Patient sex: M
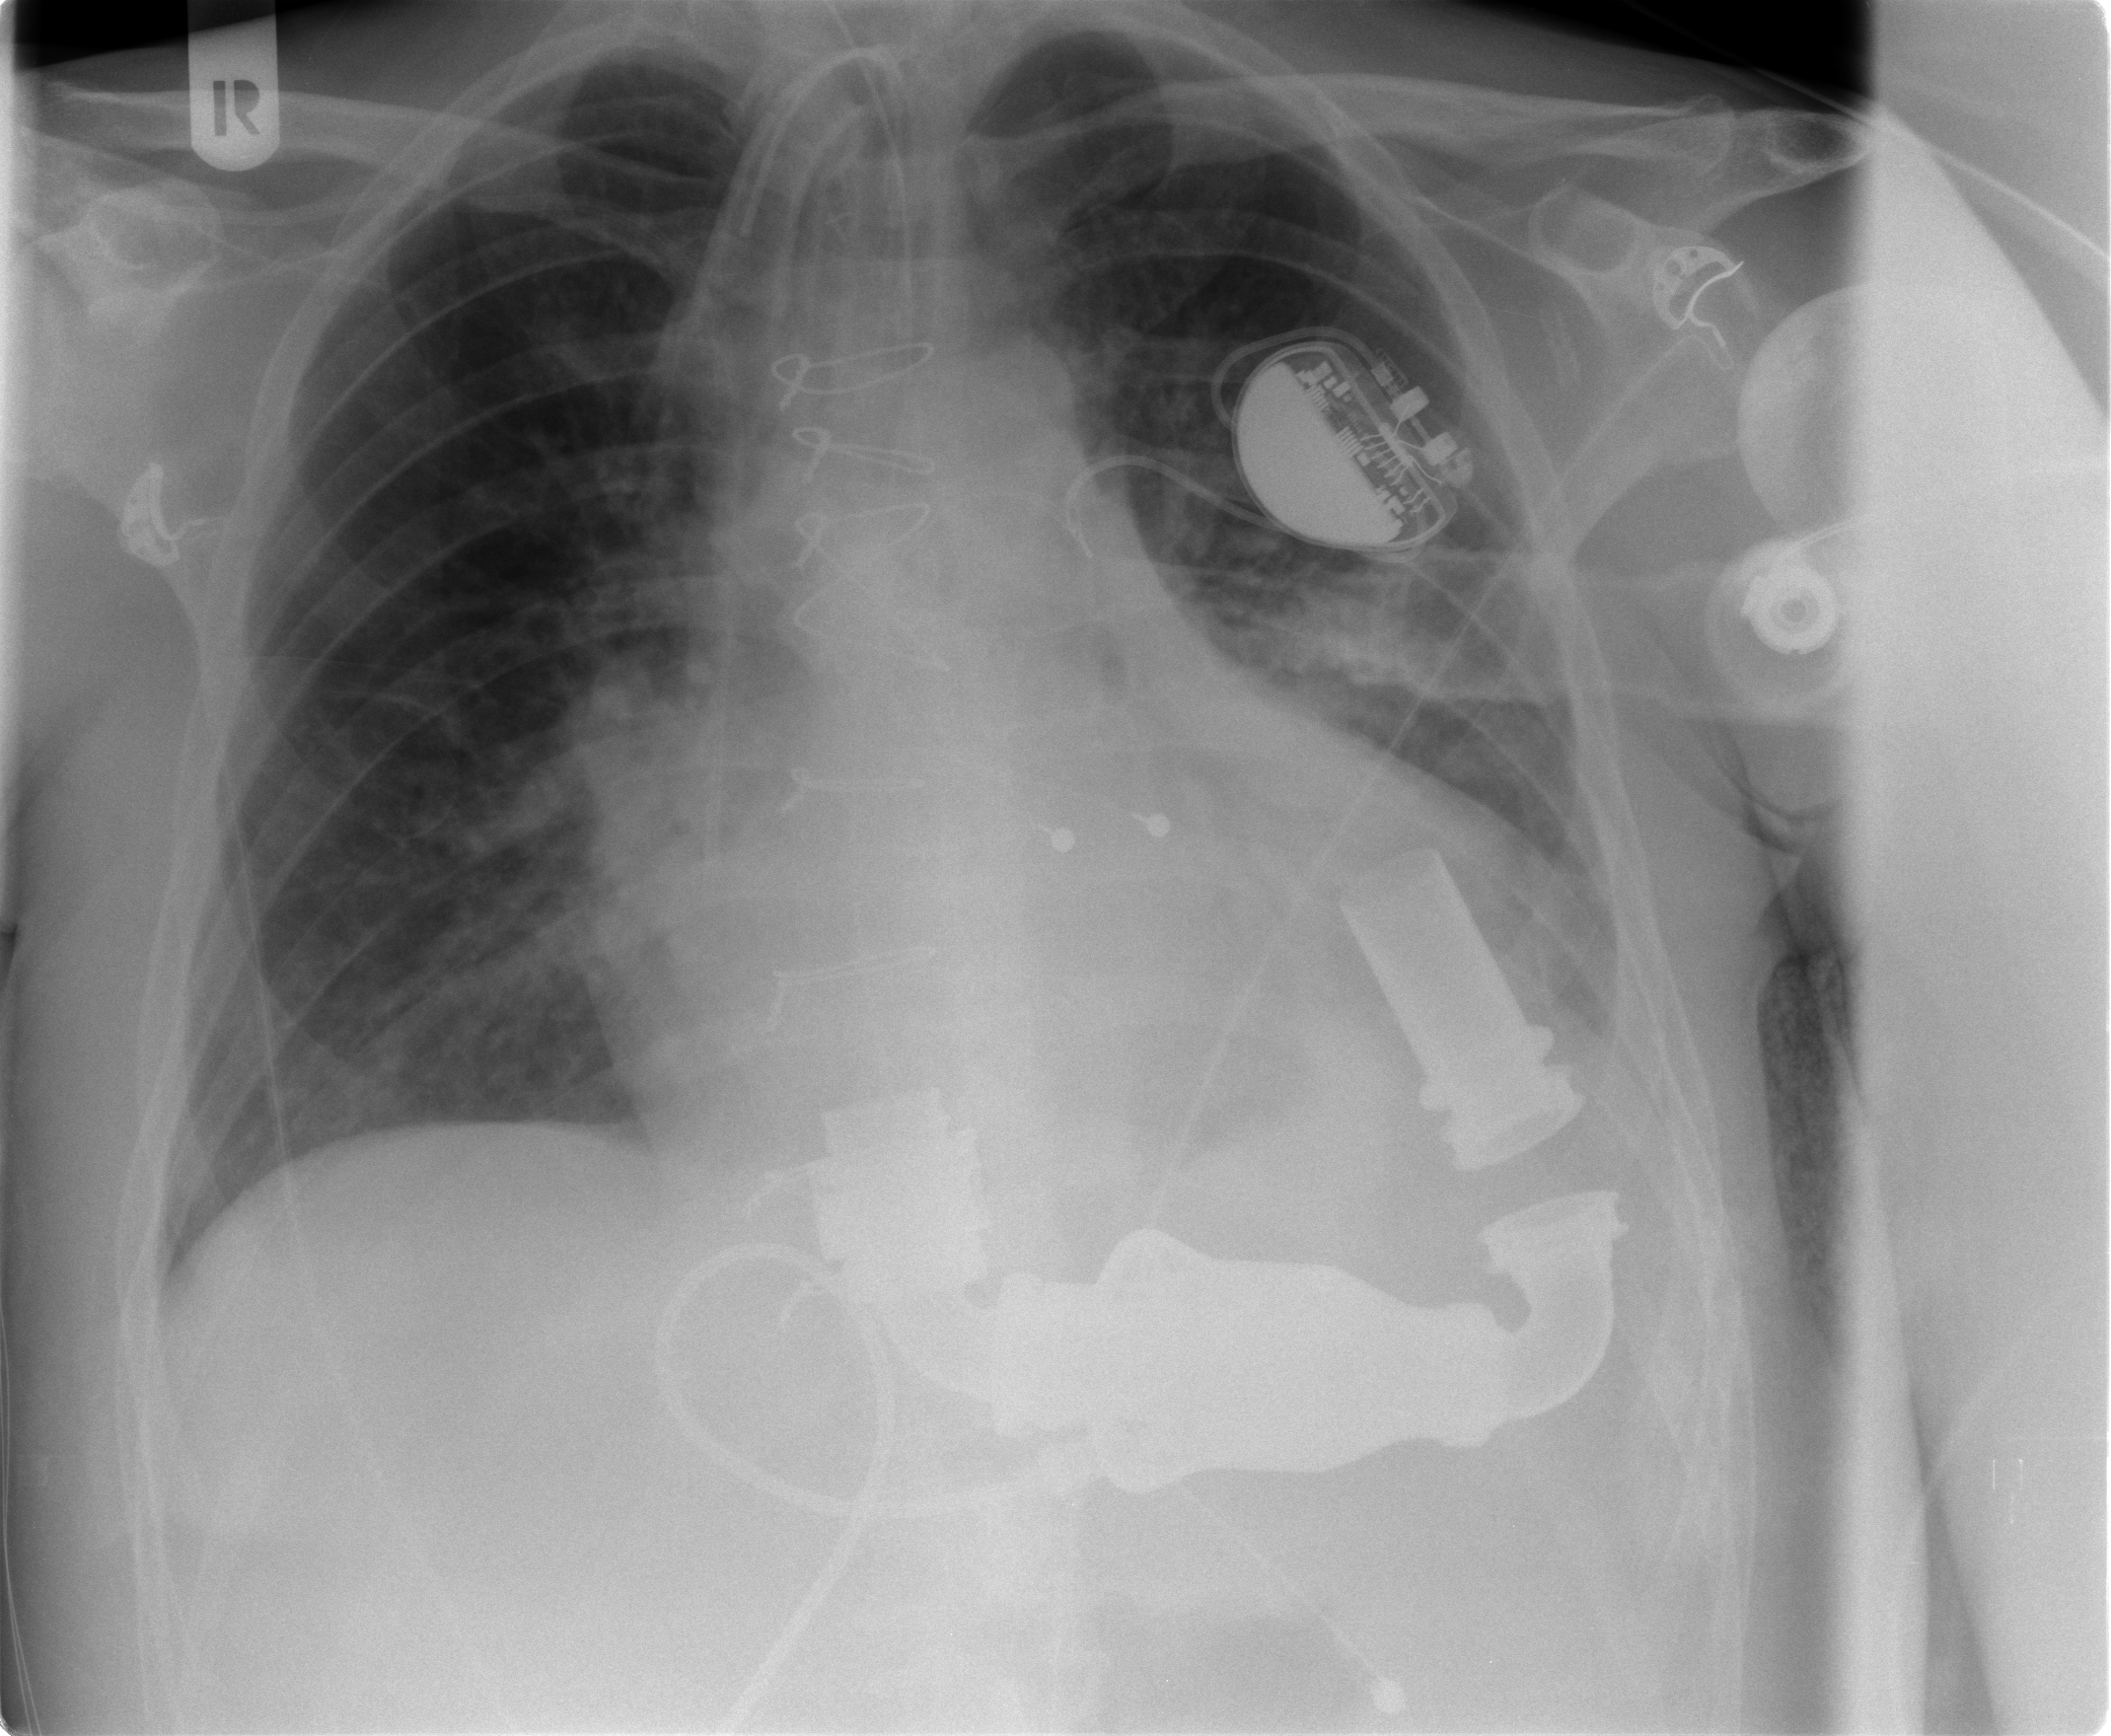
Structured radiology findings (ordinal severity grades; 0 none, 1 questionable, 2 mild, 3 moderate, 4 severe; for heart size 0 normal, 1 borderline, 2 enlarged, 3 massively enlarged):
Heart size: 2
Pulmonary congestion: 2
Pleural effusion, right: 0
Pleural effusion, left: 0
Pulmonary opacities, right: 1
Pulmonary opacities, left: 0
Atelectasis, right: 2
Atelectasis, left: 2